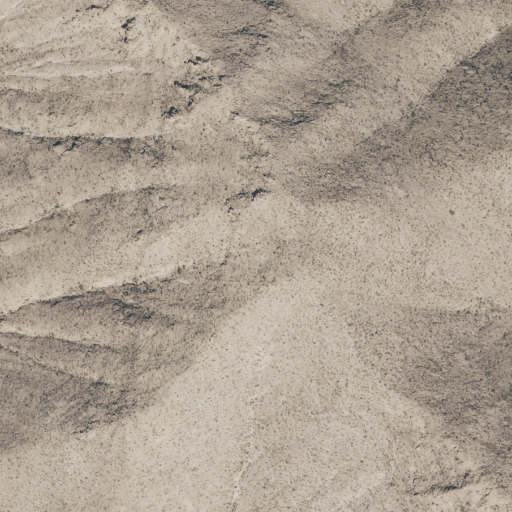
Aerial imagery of mountains in Texas named Patterson Hills containing shrub and grassland